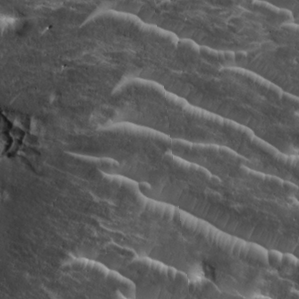
Label: non_frost